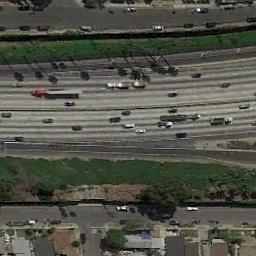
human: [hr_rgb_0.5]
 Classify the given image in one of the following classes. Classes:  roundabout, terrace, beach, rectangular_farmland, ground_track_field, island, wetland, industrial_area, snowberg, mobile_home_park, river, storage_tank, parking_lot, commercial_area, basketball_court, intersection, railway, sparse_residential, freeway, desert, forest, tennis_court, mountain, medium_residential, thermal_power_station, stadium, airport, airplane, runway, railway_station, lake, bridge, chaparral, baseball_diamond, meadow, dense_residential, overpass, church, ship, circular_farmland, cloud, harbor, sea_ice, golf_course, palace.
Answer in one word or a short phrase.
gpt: freeway